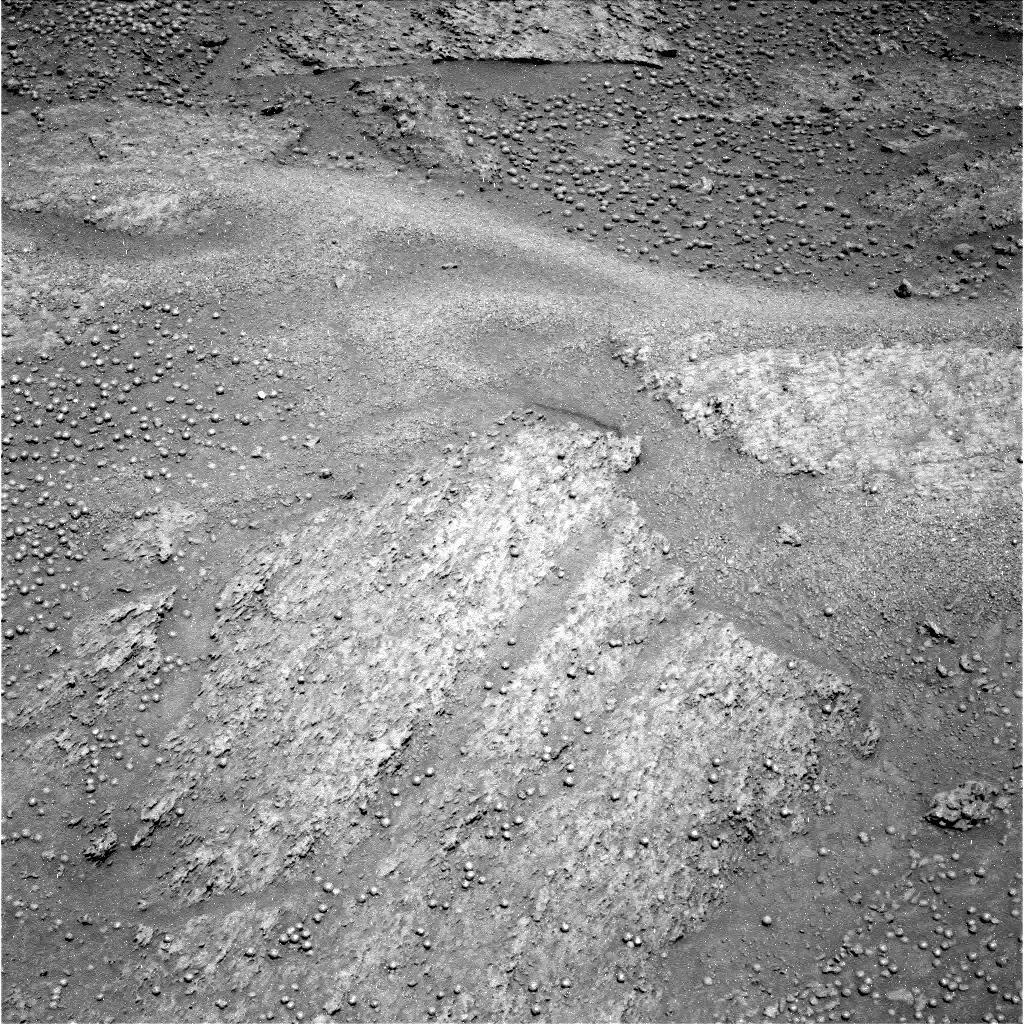
Terrain classes present: Bedrock, Gravel / Sand / Soil, Rock, Shadow